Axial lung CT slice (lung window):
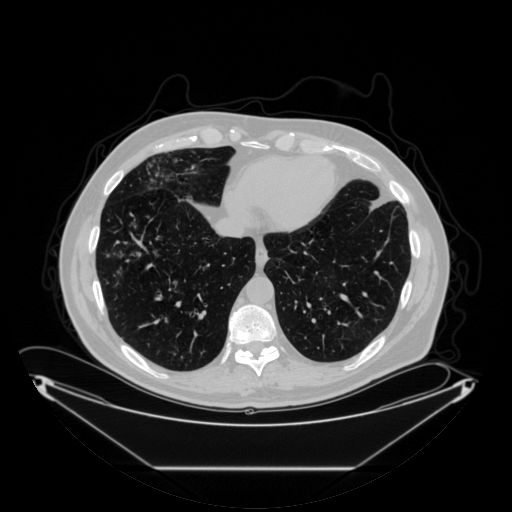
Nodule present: no